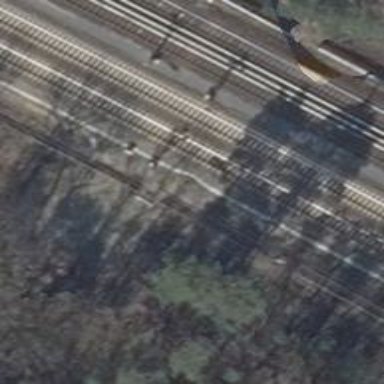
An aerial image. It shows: Railway signal.